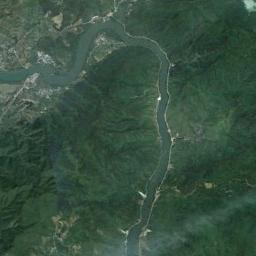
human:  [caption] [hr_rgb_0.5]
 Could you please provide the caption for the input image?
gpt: A winding turquoise blue river, With green mountains on both sides and some buildings .

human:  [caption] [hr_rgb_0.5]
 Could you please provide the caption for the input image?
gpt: The dark green river with a winding bank goes through the mountainous area covered with vegetation .

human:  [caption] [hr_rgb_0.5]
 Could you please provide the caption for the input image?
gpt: The river goes through mountains with green plants .

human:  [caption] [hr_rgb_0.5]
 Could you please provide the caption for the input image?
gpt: There are many trees around the river .

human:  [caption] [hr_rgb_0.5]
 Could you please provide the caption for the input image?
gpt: There are green forests and meadows around the river .